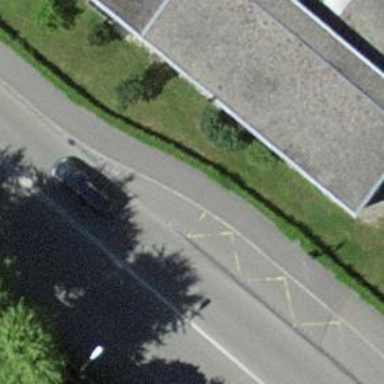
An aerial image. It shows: Platform for public transport is situated by the road.